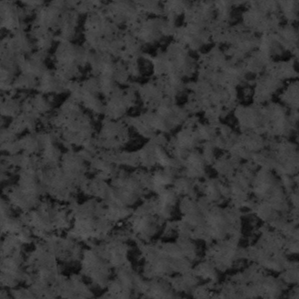
Label: frost